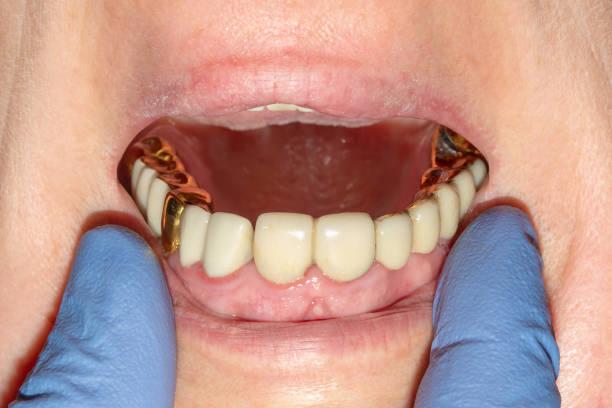
Condition: Gingivitis